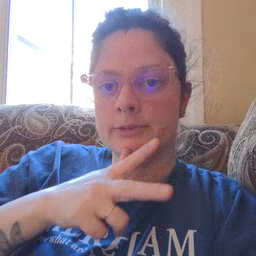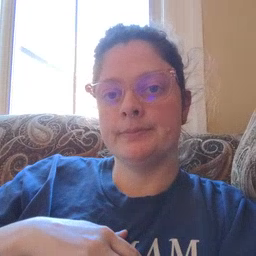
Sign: hen